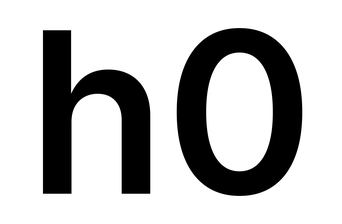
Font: Inter_SemiBold